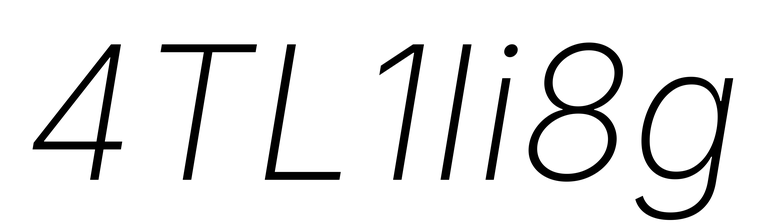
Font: Inter-Italic_ExtraLight_Italic